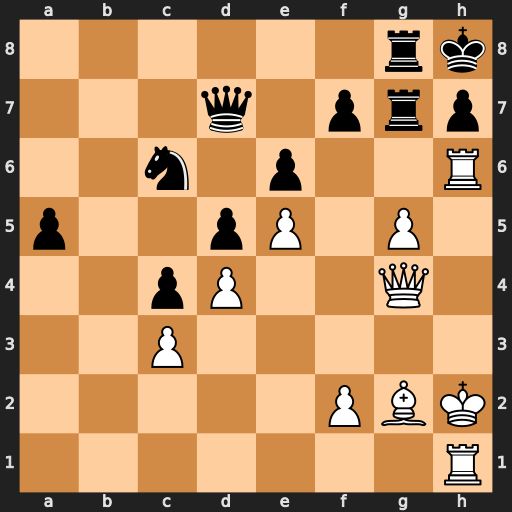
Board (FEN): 6rk/3q1prp/2n1p2R/p2pP1P1/2pP2Q1/2P5/5PBK/7R
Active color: w
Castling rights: -
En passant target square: -
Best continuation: Kg1 f5 exf6